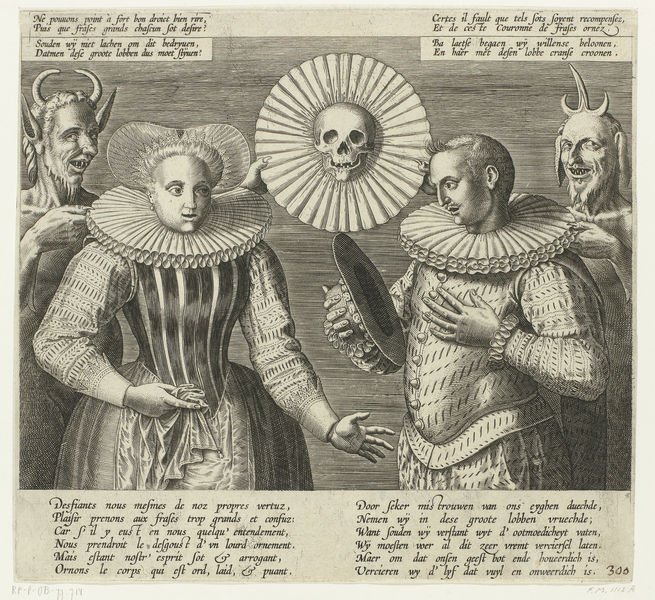
Titel: Spotprent op de molensteenkraag, ca. 1600
Standort: Amsterdam
Institution: Rijksmuseum
Schlagwörter: mann, menschen, frankreich, frau, hut, schwarz, kragen, schädel, tod, paar, vornehm, schrift, graphik, vanitas, vergänglichkeit, schönheit, druck, druckgraphik, stich, text, totenkopf, teufel, hörner, kupferstich, ungeheuer, legende, bäffchen, latein, sinnspruch, teufer